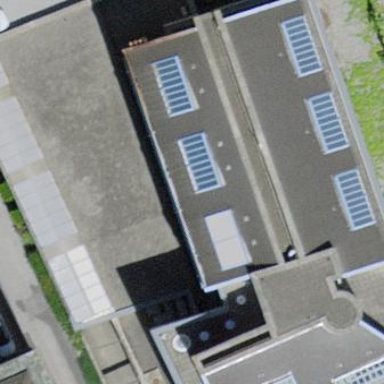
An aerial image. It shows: Office building.